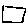
Label: square